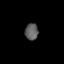
Tissue: prostate
Cell type: T cells
Senescence score: 0.3265
Nuclear area (px): 214
Mean DAPI intensity: 93.425